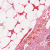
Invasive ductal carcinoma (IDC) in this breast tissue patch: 0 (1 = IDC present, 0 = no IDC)